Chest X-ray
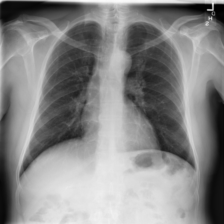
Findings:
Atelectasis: negative
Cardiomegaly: negative
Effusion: negative
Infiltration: negative
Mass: negative
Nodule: negative
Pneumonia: negative
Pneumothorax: negative
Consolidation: negative
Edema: negative
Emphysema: negative
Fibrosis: negative
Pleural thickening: negative
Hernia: negative